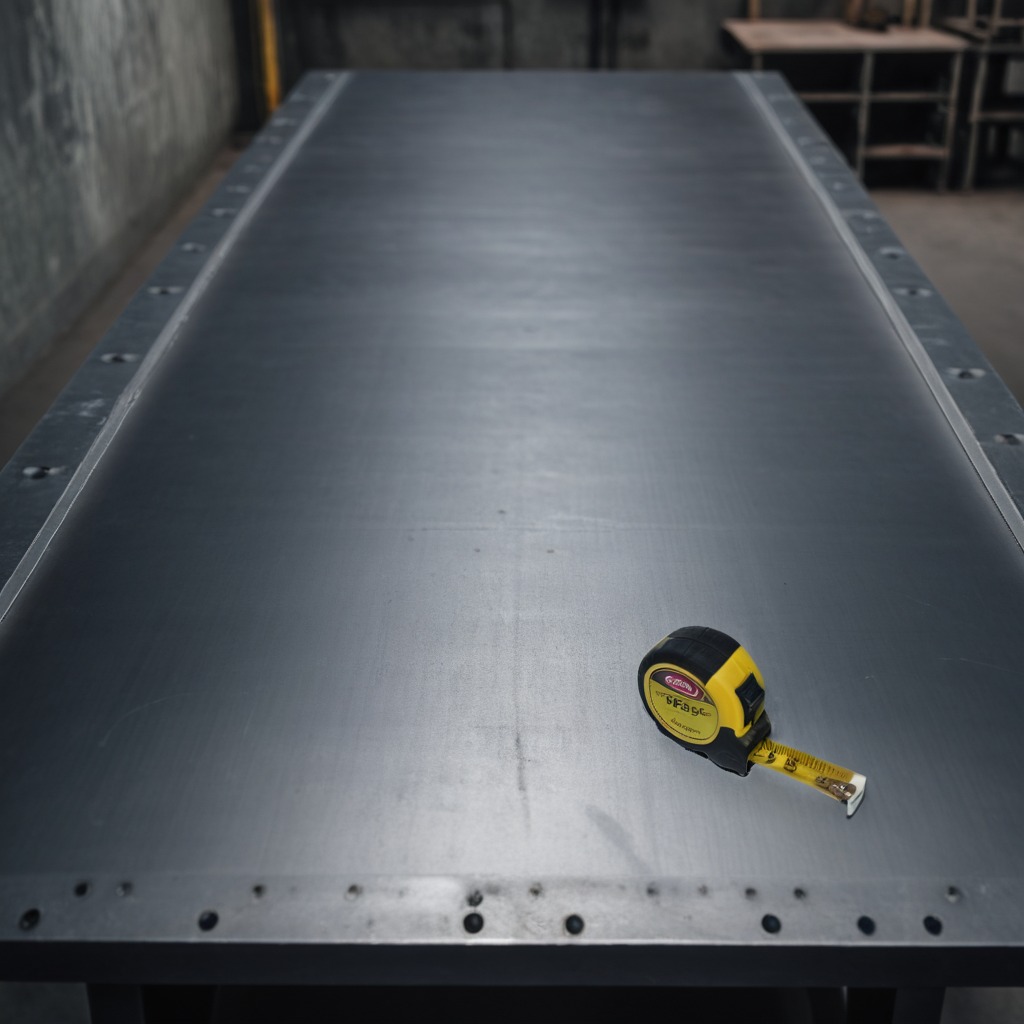
A measuring tape is lying on a cold steel table in a mining workshop.